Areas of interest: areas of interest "Traffic and Vehicle Management"
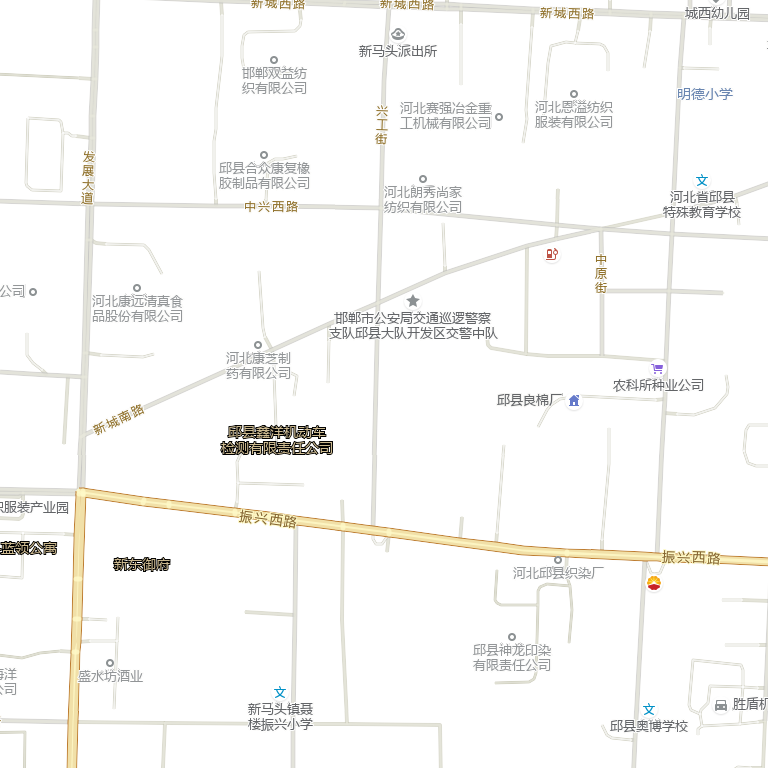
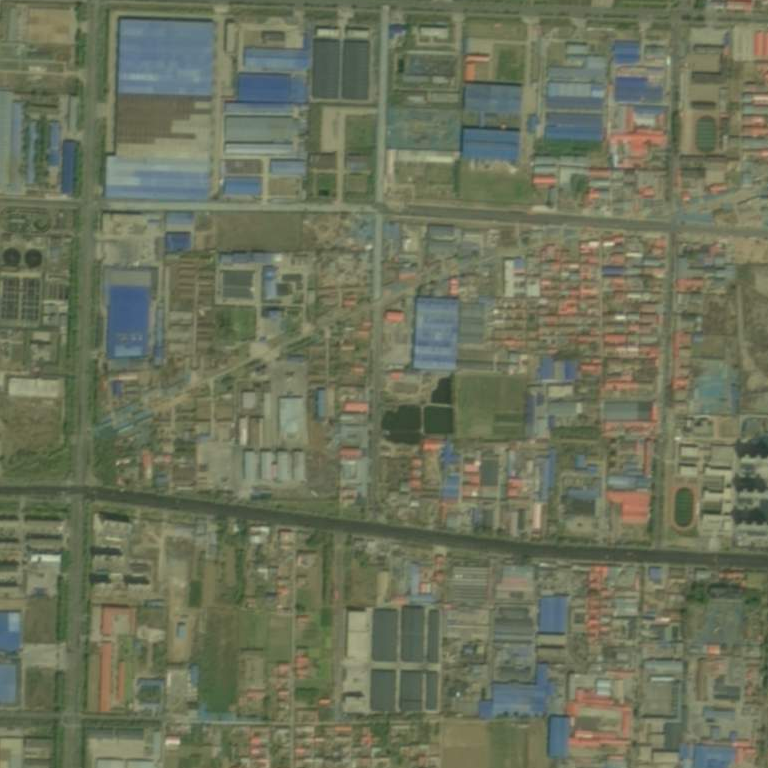